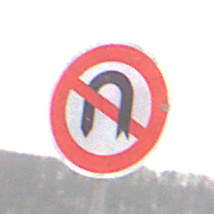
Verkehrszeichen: VerbotWenden
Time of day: Midday
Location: Outdoor (Nature)
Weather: Overcast
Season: Winter
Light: Natural